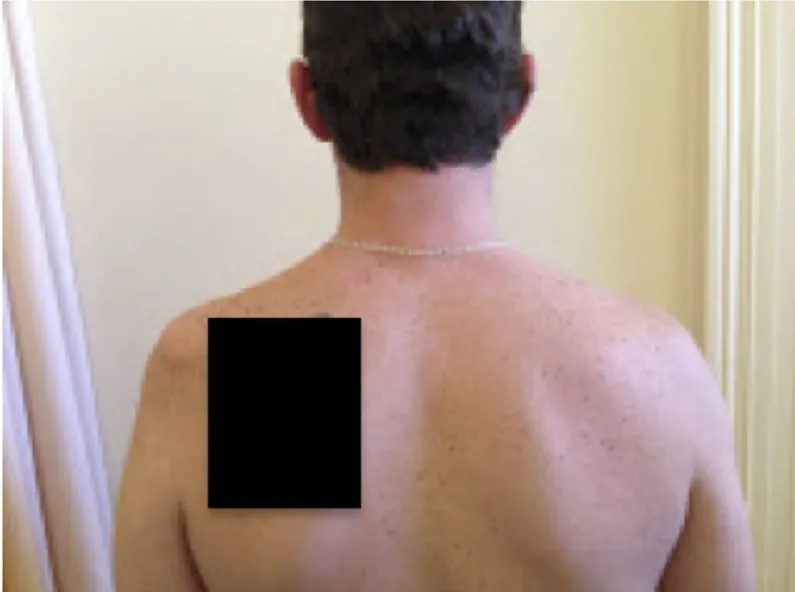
Postero-anterior view 1.
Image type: medical_photograph (oral_photograph)